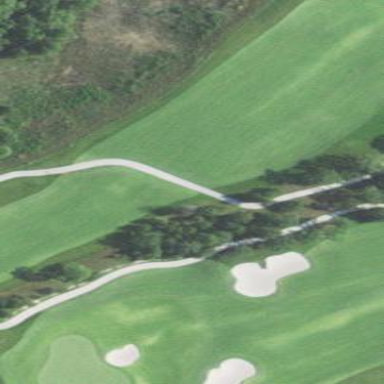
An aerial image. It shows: Rough area on grassy golf course.